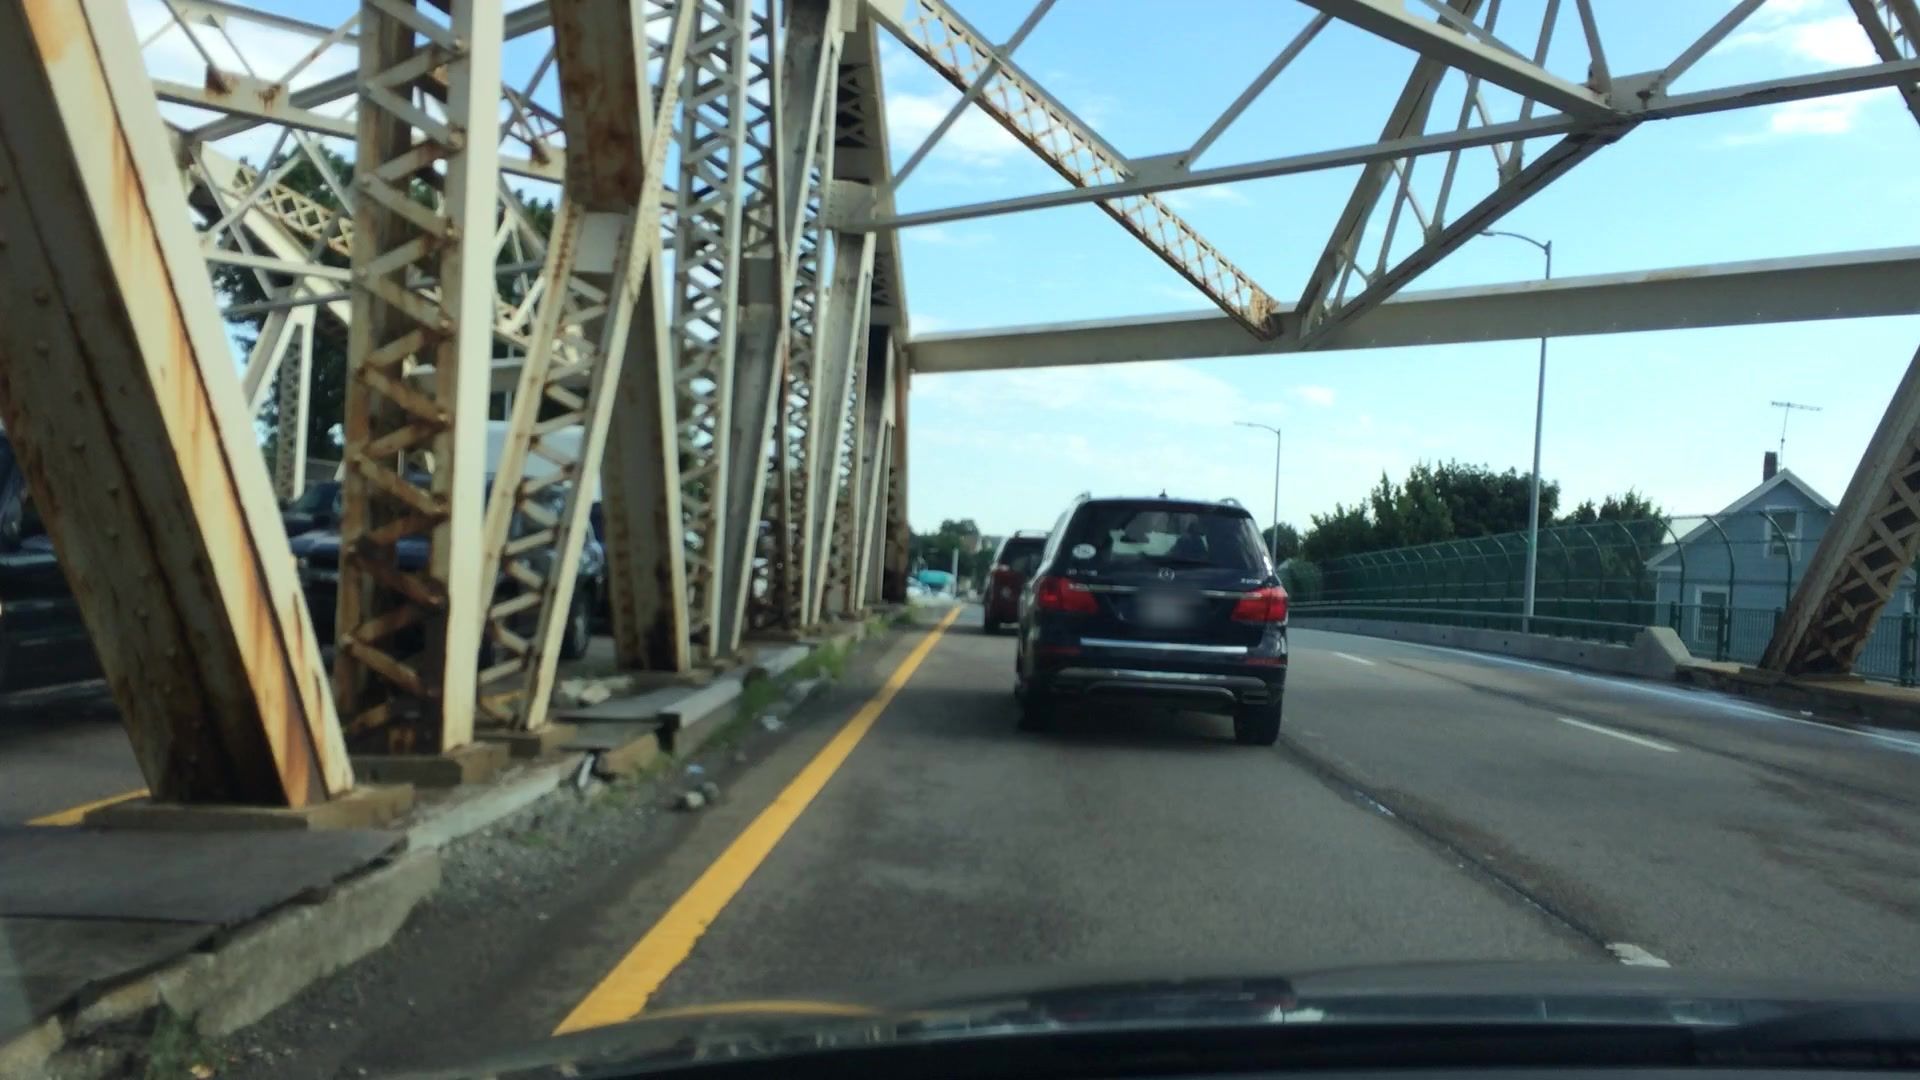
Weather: clear
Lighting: day
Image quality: good
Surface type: driving surface
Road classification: cycleway
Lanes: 3, 4
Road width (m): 45.7
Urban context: urban centre
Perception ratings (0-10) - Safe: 7.99, Lively: 3.12, Beautiful: 0.86, Boring: 5.62, Depressing: 1.43, Wealthy: 4.1